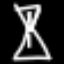
Label: hourglass